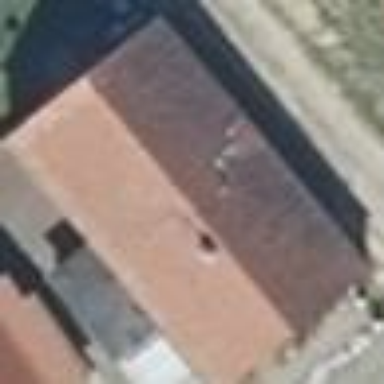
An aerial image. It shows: House with flat dark grey roof.